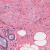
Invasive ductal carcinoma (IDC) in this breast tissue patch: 0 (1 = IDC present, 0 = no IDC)